Interaction volume radius: 5 \u00c5
Interaction volume height: 45 \u00c5
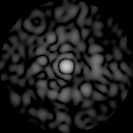
Disorder parameter: 0.8415